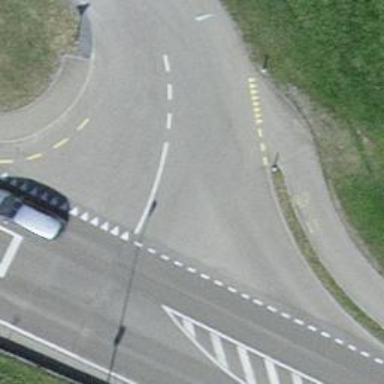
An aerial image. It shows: Road with "give way" sign.